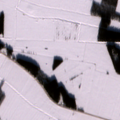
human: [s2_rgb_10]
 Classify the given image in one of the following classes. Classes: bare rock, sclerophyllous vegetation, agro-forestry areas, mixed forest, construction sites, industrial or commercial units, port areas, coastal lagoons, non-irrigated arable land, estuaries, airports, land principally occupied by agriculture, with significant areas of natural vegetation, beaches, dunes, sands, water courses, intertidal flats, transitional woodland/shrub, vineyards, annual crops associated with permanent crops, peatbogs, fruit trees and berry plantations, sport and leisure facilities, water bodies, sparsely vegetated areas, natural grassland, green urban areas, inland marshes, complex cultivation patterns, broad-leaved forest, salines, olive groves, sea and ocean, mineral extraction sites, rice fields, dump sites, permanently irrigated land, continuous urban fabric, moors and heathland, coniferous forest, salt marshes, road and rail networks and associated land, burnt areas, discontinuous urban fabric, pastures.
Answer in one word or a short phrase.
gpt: non-irrigated arable land, land principally occupied by agriculture, with significant areas of natural vegetation, coniferous forest, transitional woodland/shrub